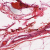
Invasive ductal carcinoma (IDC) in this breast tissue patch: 0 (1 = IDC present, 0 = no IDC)